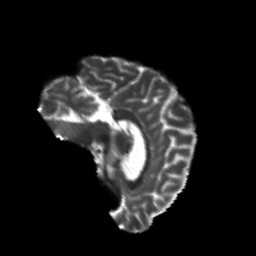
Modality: T2w
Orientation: sagittal
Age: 21
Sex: female
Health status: healthy
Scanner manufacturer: philips
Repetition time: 7.396 s
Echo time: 0.08599 s